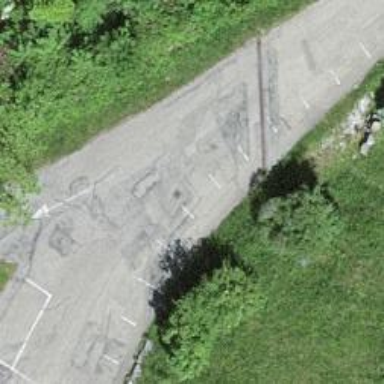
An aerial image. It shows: Unclassified asphalt road with no sidewalk.